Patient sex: M
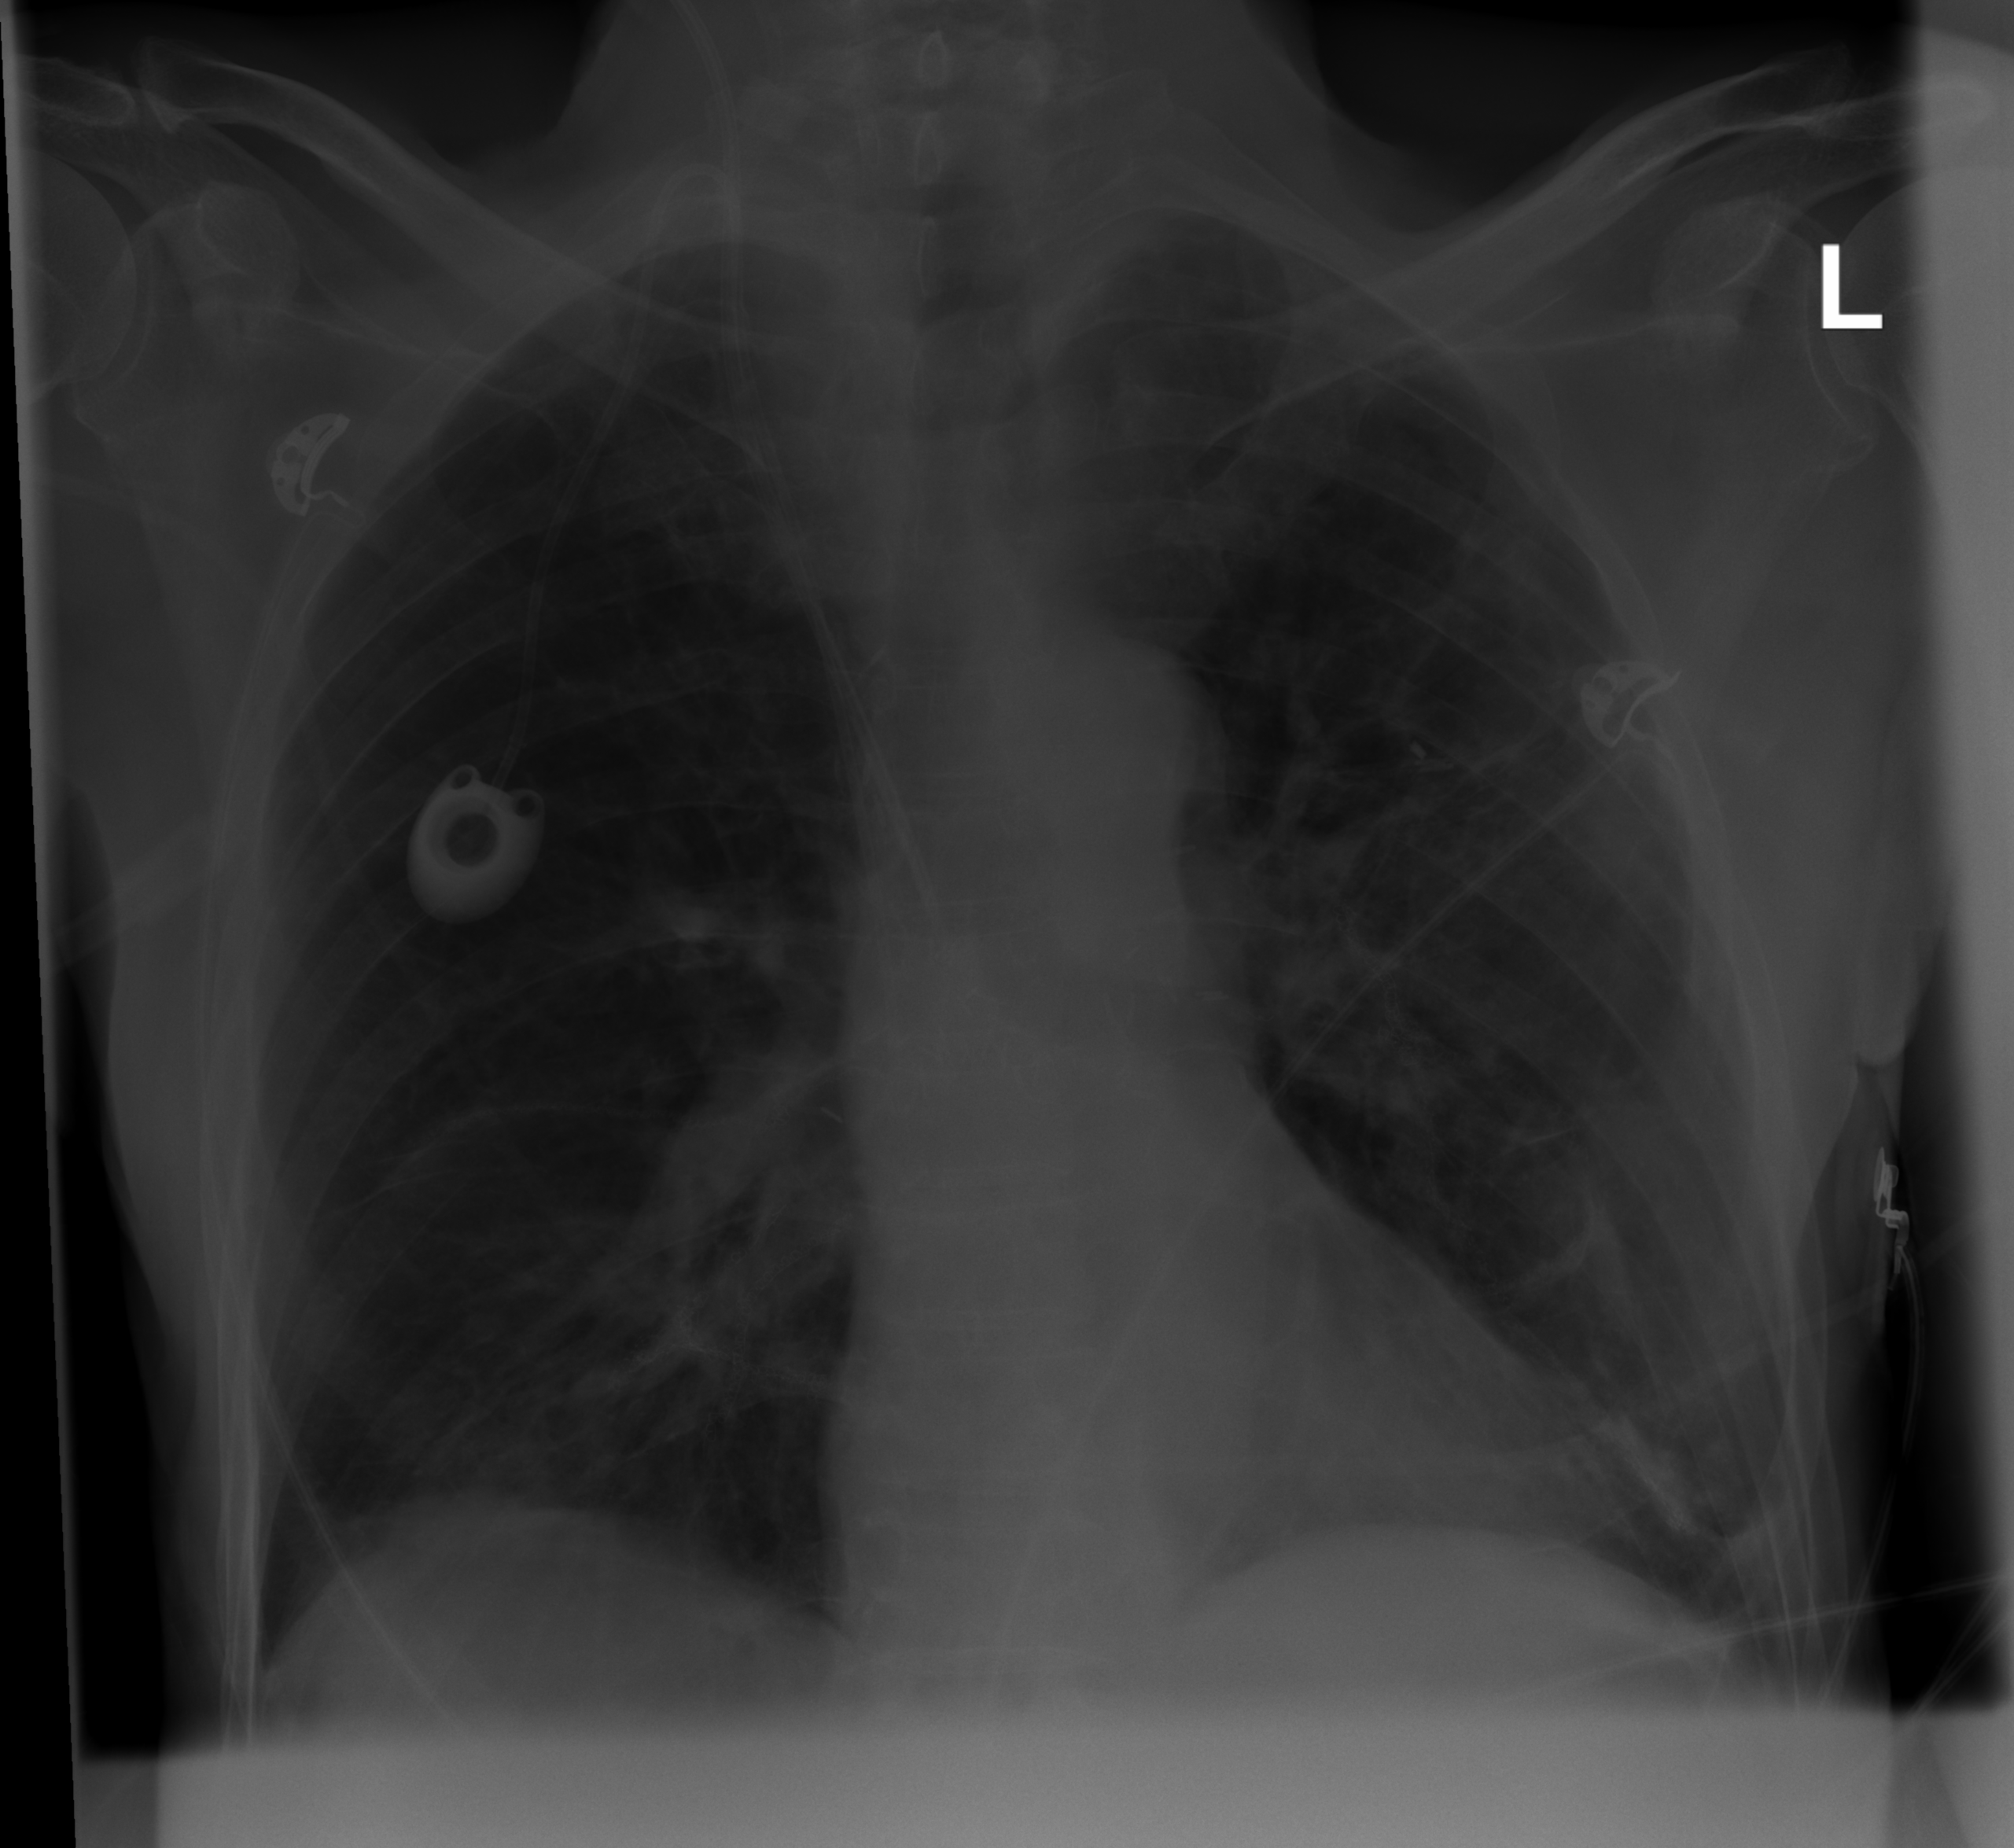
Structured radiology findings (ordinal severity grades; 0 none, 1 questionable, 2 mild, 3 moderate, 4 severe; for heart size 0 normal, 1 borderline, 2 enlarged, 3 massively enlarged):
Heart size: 0
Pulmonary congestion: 0
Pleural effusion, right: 1
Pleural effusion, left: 0
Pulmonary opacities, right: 0
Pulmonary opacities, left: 0
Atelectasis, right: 3
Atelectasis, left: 3